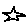
Label: star